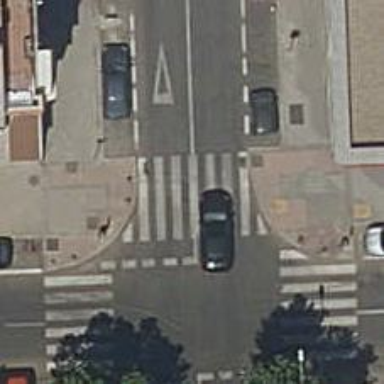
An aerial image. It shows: Uncontrolled road crossing.